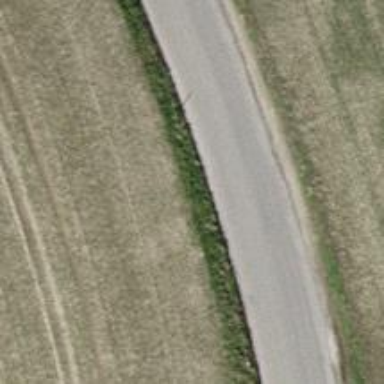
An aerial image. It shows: Unclassified road with asphalt surface.